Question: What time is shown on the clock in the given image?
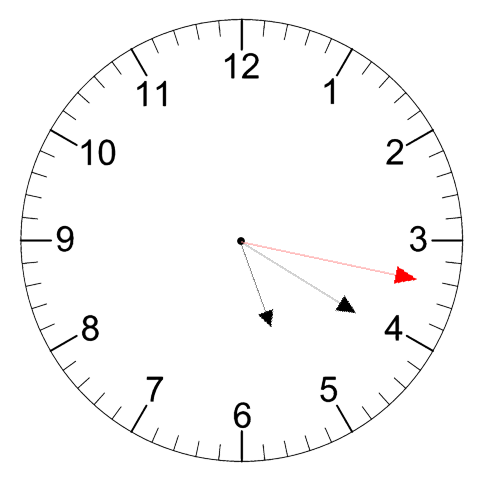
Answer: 05:20:17